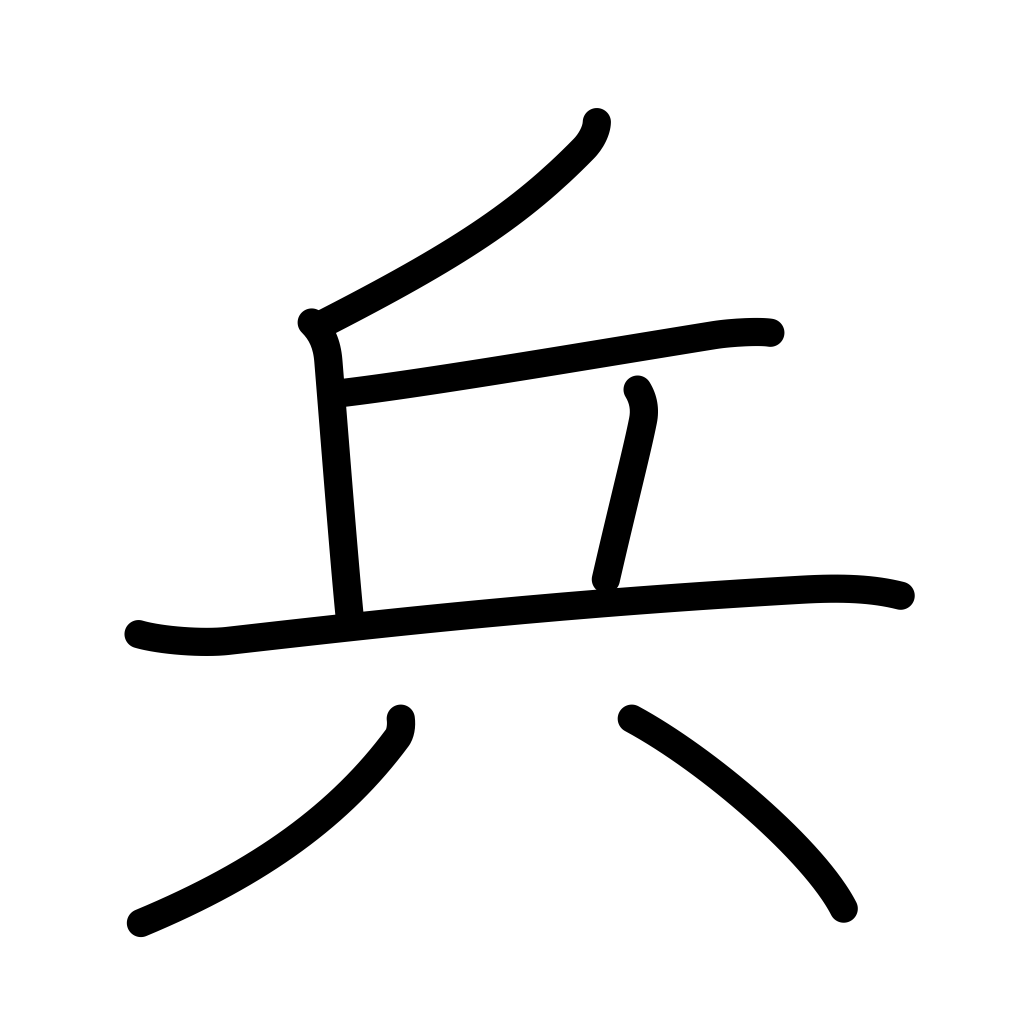
Meaning: soldier, private, troops, army, warfare, strategy, tactics